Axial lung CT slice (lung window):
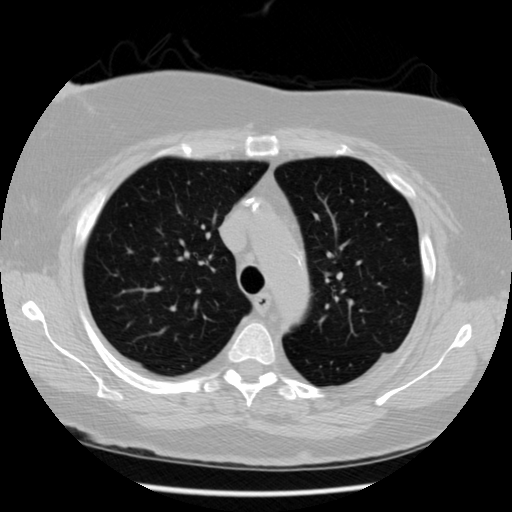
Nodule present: no